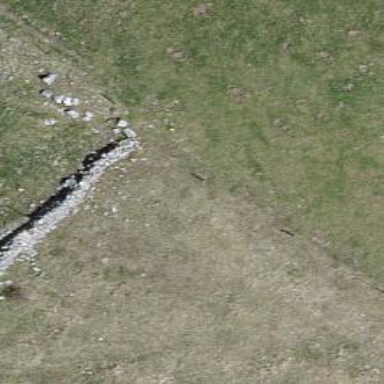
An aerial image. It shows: Wall made of dry stone.